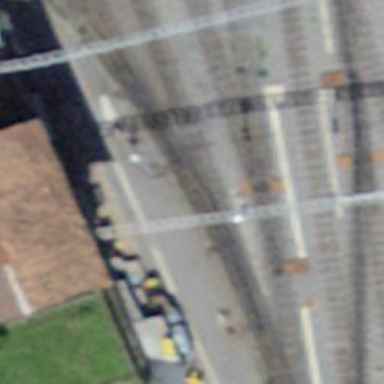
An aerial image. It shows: Narrow-gauge railway siding with 1 track. The railway line is electrified with contact line.